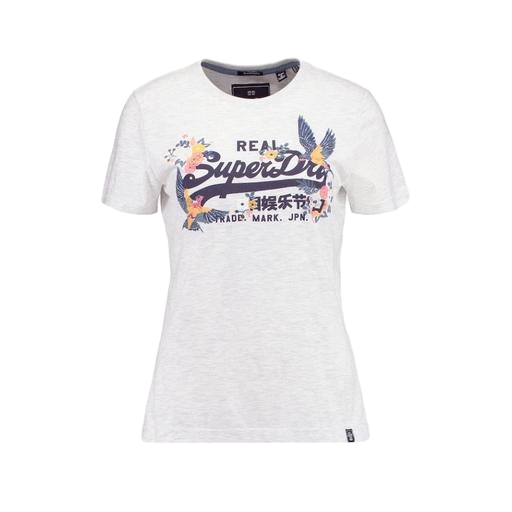
white bird-print t-shirt, graphic tee, graphic t-shirt, white background